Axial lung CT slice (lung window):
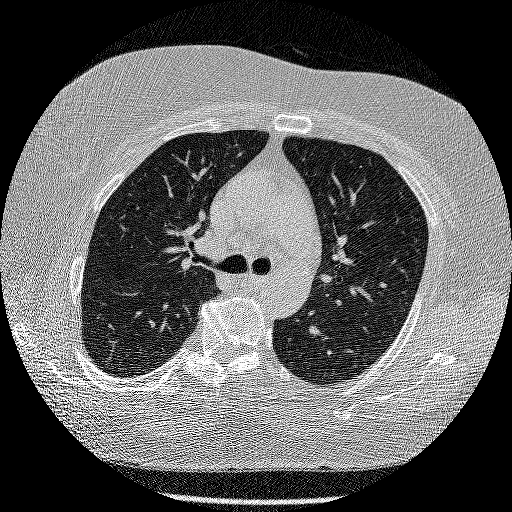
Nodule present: no